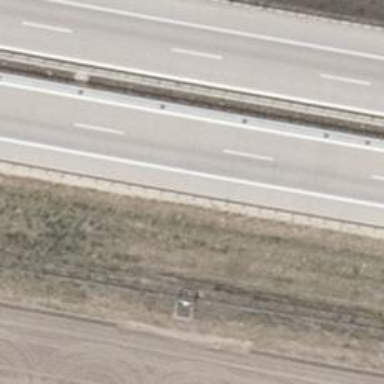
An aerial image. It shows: Concrete motorway.